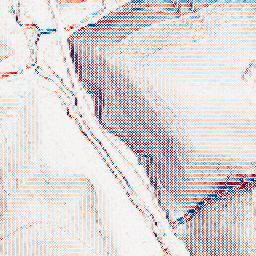
Category: wavelet
Decomposition family: wavelet_biorthogonal
Decomposition parameters: wavelet: bior1.3
level: 1
Upsampling method: linear_exact
Upsampling parameters: scale: 2
Upsampling scale: 2